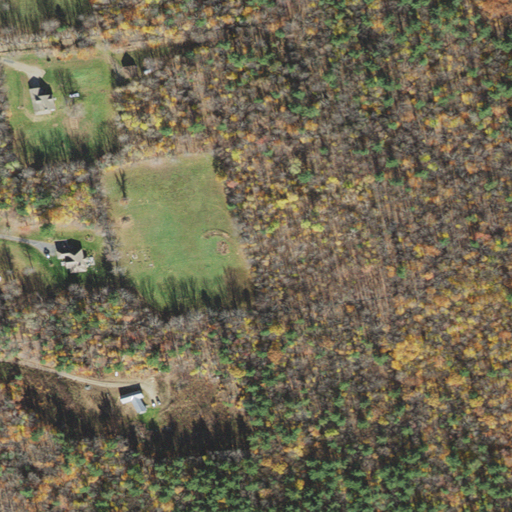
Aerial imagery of mountain in Massachusetts named Castle Hill containing deciduous forest, mixed forest, pasture, shrub, evergreen forest, grassland, low intensity development, and open development